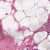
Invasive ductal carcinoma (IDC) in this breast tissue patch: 1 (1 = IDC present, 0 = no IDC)